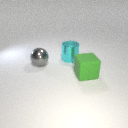
large gray metal sphere to the left of large cyan metal cylinder